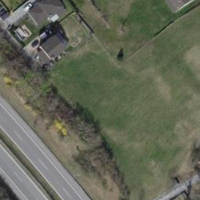
EUNIS habitat code: 57
Species observed at this site:
Phytolacca americana